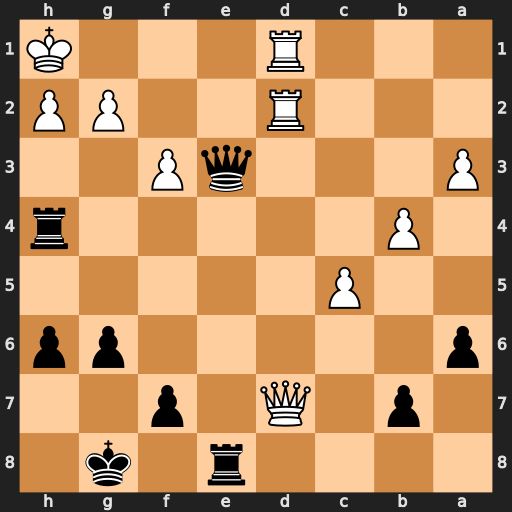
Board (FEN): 4r1k1/1p1Q1p2/p5pp/2P5/1P5r/P3qP2/3R2PP/3R3K
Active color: b
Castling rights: -
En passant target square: -
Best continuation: Qe1+ Rxe1 Rxe1#